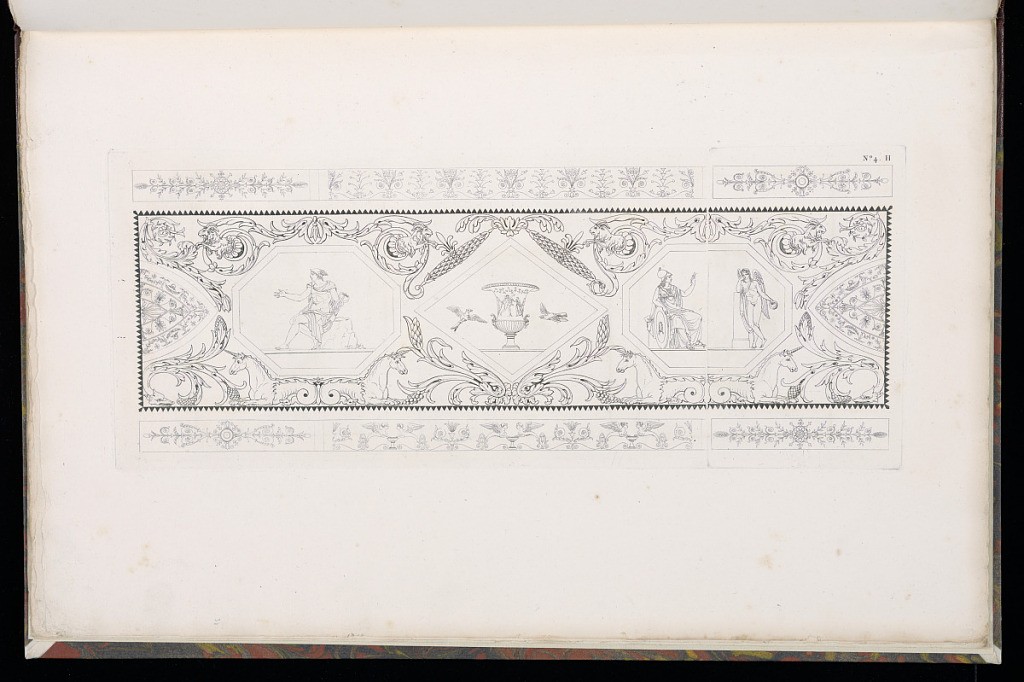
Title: Arabesque Ornament Design
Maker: Charles Normand, French, 1765 – 1840
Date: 1787–95
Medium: Etching on laid paper
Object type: Print
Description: A horizontal plate with arabesque ornament designs featuring Neoclassical and Empire style motifs, a vase in the center flanked by mythological figures surrounded by scrolling acanthus and foliage motifs, rams, hippocamps or seahorses, fleurons, palmettes, fruit, acorns, and rosette motifs. With repeating pattern friezes along the upper and lower sections featuring similar floral motifs. The plate is numbered.